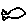
Label: fish